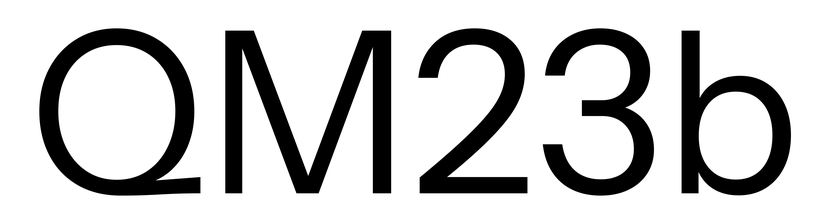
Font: InstrumentSans_Regular